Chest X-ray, PA view. Patient: 56 years old, sex F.
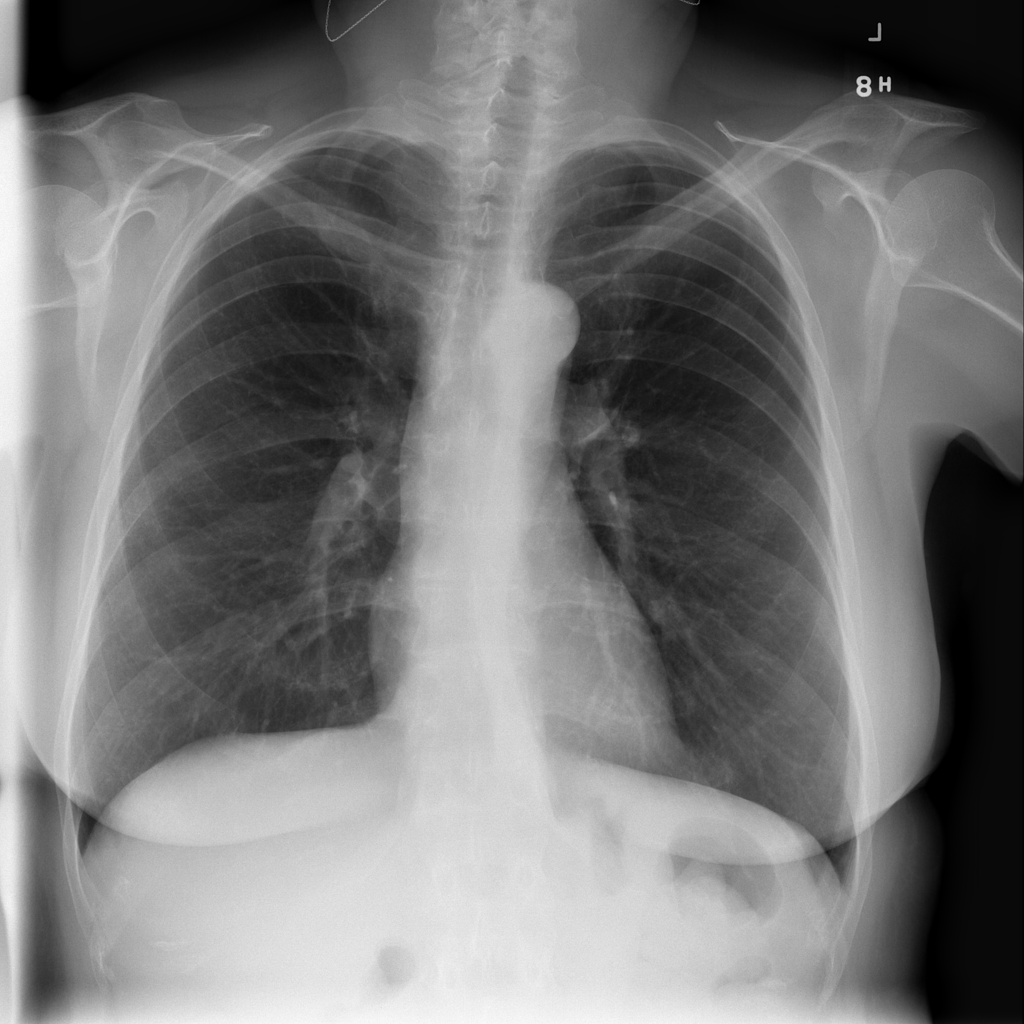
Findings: No Finding